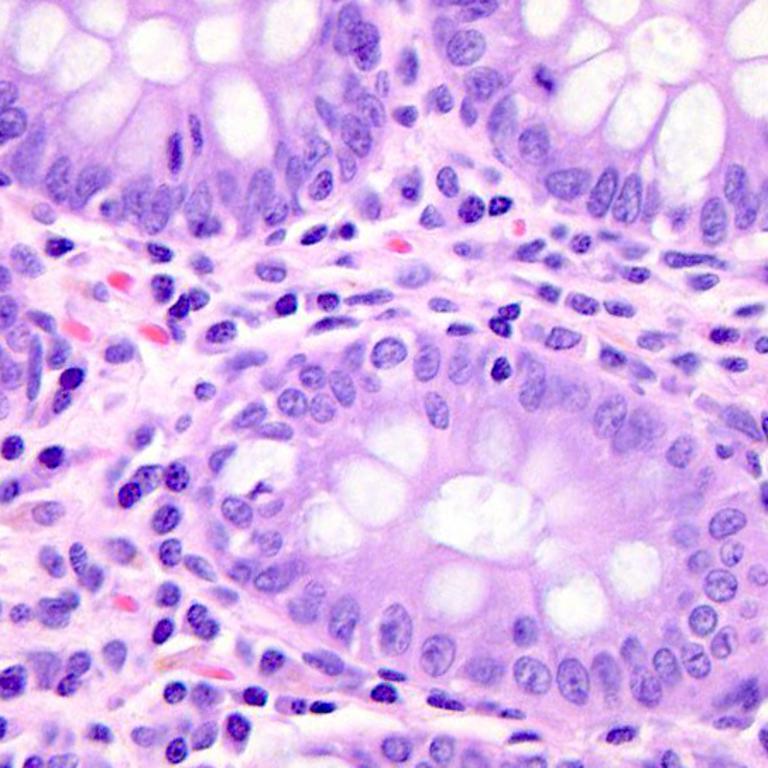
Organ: colon
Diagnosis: benign